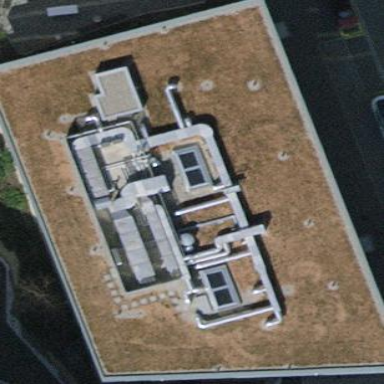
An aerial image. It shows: Part of building.